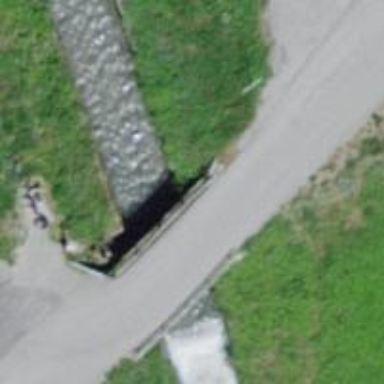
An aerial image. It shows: Unclassified road crossing bridge with embankment.